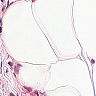
Metastatic tissue present: no